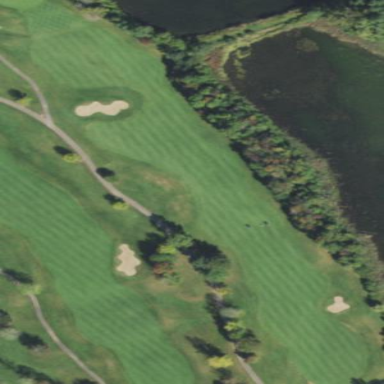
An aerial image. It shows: Golf fairway in the image.